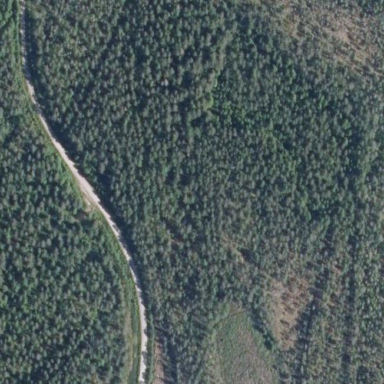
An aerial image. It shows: Needle-leaved woodland.